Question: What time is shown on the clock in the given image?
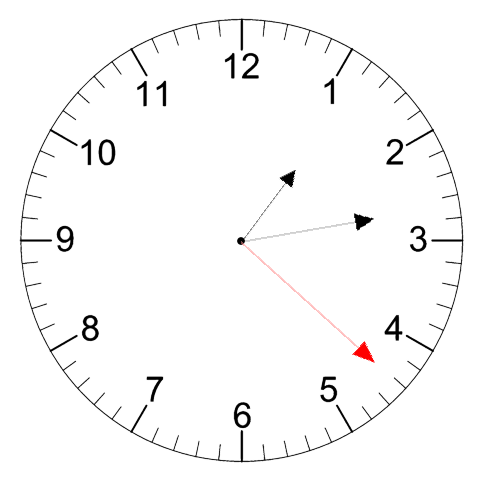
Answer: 01:13:22